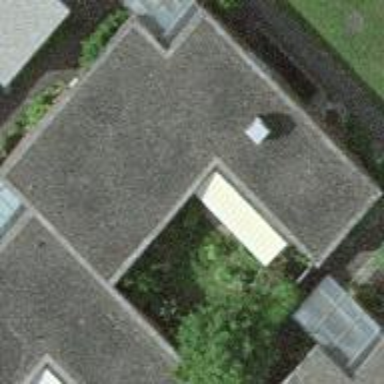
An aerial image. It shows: Terrace building.